При осаде древней крепости осажденные вели стрельбу по наступавшему противнику с помощью катапульт из-за крепостной стены высотой $h=20.4~м$. Начальная скорость снарядов $v_{0}=25~м/с$.
На каком максимальном расстоянии $S_{\max }$ от стены находились цели, которых могли достигать снаряды катапульт?
Сравните это расстояние с максимальной дальностью $L_{\max }$ снаряда катапульты. Сопротивлением воздуха можно пренебречь.
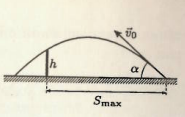
На каком максимальном расстоянии $S_{\max }$ от стены находились цели, которых могли достигать снаряды катапульт?
Решение: Максимальную дальность $S_{\max}$ обеспечивает единственная траектория, которая проходит над самой вершиной стены. В конечной точке скорость снаряда такая же, как и при вылете из катапульты. Пользуясь обратимостью движения, можно рассмотреть траекторию попятного движения, выходящую из цели и проходящую черев вершину стены (см. рисунок).  Уравнения движения снаряда по горизонтальной и вертикальной осям имеют вид: $$ S=v_{0} t \cos \alpha, \quad h=v_{0} t \sin \alpha. $$ Исключив из этих уравнений время $t$, выразим $$ h=S \operatorname{tg} \alpha-\frac{g S^{2}}{2 v_{0}^{2}}\left(1+\operatorname{tg}^{2} \alpha\right) . $$ Получилось квадратное уравнение относительно $\operatorname{tg} \alpha$ (при заданных значениях $h$ и $S$). Максимальной дальности $S=S_{\max }$ соответствует совпадение корней этого уравнения, так как максимальной дальности соответствует единственная траектория. Приравняв нулю дискриминант квадратного уравнения, найдем $$ S_{\max }=\frac{v_{0}^{2}}{g} \sqrt{1-\frac{2 g h}{v_{0}^{2}}} \approx 38.2~м \approx 38~м. $$
Ответ: $$ S_{\max }=\frac{v_{0}^{2}}{g} \sqrt{1-\frac{2 g h}{v_{0}^{2}}} \approx 38~м. $$

Сравните это расстояние с максимальной дальностью $L_{\max }$ снаряда катапульты.
Решение: Максимальная дальность снаряда катапульты соответствует случаю $h=0$: $$ L_{\max }=\frac{v_{0}^{2}}{g} \approx 63.7~м \approx 64~м. $$
Ответ: $$ L_{\max }=\frac{v_{0}^{2}}{g} \approx 64~м. $$
Темы:
T, Механика, Кинематика, Баллистика, Всероссийские